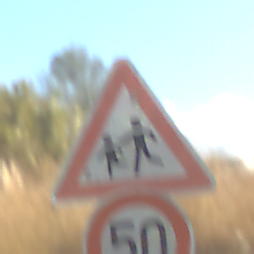
Verkehrszeichen: KinderRechts
Zusatzzeichen unten: Geschwindigkeit50
Umgebung: Outdoor, Nature
Tageszeit: MorningAfternoon
Wetter: PartlyCloudy
Licht: Natural
Jahreszeit: NotSpecified
Kontrast: HighContrast